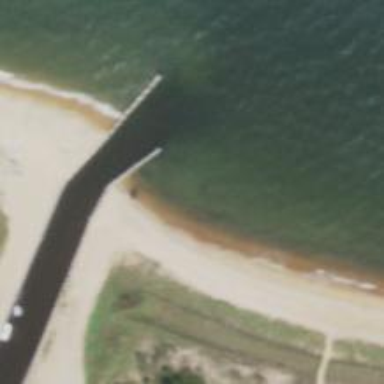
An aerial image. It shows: Breakwater structure.